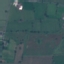
Land use / land cover class: Pasture